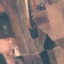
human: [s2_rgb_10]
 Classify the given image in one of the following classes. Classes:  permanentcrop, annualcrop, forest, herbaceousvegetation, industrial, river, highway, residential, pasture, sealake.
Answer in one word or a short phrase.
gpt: PermanentCrop